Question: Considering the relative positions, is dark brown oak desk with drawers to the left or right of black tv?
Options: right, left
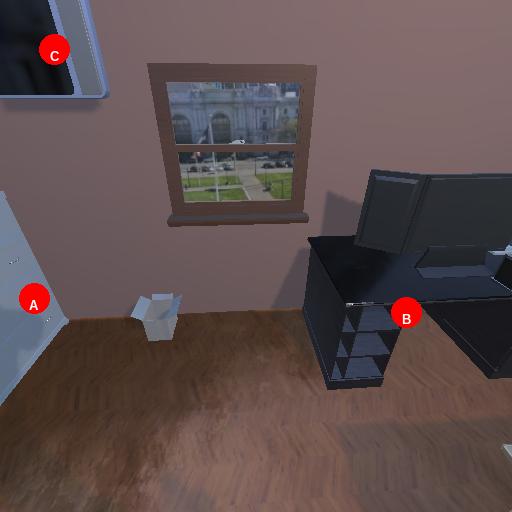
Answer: right